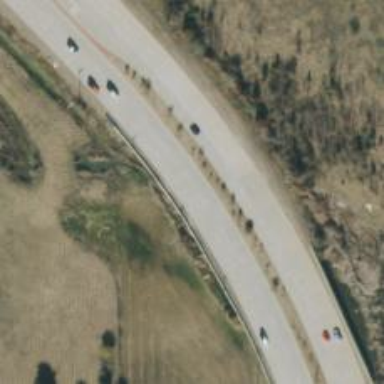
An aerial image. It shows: Primary highway.